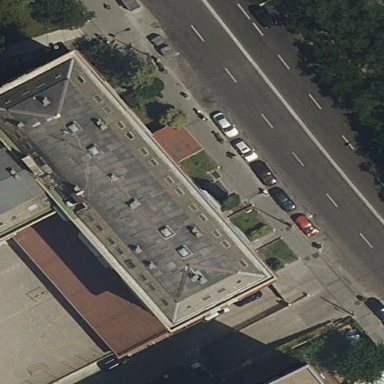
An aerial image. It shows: Part of building is shown in the image.